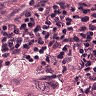
Metastatic tissue present: yes